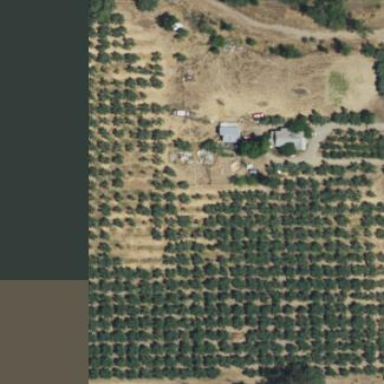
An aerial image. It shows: Orchard.